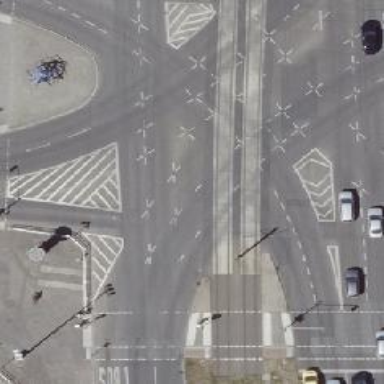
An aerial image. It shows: Tram level crossing on the railway.